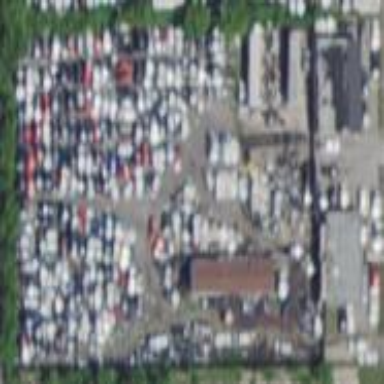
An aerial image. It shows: Scrap yard located in industrial area.